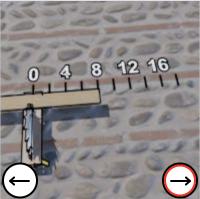
Task: length
Answer: 8
First scale value: 4.0